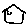
Label: house